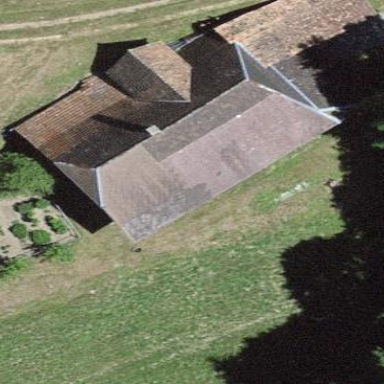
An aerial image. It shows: Farm building.